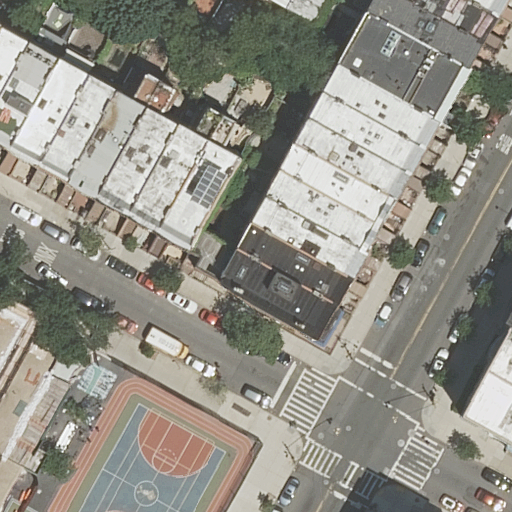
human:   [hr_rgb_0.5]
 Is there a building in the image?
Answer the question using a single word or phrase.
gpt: yes

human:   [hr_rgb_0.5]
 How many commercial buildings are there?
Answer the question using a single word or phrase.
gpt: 0

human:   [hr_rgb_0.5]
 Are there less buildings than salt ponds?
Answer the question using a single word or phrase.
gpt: no

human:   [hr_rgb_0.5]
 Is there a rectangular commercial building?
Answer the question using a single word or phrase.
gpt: no

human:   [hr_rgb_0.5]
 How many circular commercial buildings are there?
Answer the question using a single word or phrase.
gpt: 0

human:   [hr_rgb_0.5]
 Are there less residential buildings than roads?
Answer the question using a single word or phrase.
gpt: no

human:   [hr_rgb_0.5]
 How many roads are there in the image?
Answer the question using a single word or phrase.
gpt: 2

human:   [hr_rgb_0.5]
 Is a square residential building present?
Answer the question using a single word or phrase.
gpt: no

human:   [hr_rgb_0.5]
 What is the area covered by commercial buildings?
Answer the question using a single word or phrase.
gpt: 0m2

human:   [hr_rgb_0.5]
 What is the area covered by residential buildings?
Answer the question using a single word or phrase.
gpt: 7509m2

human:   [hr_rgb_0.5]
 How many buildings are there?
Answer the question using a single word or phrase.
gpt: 27

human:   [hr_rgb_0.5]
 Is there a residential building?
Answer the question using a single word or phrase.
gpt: yes

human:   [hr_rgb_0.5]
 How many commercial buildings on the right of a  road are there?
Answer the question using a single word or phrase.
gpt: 0

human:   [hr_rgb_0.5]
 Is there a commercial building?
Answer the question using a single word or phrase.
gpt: no

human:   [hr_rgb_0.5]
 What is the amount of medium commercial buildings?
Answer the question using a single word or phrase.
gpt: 0

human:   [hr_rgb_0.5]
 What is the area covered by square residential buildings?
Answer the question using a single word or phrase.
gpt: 0m2

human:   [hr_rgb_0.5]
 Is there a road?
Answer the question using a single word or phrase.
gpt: yes

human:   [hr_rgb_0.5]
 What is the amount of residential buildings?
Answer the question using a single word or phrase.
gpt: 27

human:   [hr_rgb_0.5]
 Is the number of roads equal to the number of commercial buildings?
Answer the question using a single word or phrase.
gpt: no

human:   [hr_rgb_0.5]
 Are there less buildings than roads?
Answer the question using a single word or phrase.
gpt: no

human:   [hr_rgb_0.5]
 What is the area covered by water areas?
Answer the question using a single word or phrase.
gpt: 0m2

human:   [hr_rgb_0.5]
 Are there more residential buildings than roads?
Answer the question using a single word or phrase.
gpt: yes

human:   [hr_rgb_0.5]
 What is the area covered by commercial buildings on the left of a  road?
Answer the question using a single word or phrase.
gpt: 0m2

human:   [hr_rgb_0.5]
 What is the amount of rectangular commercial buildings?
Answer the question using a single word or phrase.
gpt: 0

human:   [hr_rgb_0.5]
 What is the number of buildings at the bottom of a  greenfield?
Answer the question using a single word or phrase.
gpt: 0

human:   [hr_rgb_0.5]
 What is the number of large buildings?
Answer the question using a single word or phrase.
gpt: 1

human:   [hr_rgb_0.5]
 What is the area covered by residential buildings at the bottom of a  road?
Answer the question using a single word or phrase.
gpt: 84m2

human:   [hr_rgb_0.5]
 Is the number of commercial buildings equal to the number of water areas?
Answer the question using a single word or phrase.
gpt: yes

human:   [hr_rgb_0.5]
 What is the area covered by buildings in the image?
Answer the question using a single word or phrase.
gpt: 7509m2

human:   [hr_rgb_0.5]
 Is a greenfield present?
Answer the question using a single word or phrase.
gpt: no

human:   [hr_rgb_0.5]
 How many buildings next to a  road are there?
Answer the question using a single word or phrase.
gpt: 27

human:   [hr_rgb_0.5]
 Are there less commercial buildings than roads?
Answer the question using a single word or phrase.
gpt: yes

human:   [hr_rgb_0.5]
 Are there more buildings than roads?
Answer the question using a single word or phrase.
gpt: yes

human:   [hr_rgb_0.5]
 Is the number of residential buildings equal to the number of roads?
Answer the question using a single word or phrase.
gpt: no

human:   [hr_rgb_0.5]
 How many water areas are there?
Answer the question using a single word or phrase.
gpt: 0

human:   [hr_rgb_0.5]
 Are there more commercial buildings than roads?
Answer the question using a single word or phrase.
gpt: no

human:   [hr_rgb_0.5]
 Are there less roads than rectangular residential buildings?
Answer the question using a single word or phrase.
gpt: yes

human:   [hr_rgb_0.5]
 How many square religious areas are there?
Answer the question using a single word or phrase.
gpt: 0

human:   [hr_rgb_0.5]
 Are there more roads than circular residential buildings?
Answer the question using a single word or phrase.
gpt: yes

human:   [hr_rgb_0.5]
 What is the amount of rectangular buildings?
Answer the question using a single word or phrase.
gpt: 23

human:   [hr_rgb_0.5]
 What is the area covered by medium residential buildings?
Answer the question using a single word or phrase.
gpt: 2990m2

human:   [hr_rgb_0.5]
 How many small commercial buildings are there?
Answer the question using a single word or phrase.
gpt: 0

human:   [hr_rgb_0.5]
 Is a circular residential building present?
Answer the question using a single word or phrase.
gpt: no

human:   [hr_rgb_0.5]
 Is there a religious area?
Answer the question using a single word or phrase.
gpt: no

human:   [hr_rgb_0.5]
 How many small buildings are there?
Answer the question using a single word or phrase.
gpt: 7

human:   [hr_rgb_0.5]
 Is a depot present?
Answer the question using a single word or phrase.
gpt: no

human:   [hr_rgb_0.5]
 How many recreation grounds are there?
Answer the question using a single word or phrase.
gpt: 0

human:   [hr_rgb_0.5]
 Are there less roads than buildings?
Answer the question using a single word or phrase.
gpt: yes

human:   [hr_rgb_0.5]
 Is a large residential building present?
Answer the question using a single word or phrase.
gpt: yes

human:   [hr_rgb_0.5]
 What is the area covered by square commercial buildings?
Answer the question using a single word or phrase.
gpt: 0m2

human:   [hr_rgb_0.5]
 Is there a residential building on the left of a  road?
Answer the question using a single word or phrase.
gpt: yes

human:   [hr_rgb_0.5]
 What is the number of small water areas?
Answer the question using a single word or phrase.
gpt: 0

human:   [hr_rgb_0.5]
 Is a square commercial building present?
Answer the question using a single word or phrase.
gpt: no

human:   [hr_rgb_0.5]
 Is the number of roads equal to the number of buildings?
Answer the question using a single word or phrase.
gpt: no

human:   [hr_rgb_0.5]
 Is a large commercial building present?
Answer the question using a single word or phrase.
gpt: no

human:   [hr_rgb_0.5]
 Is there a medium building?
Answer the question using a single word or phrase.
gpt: yes

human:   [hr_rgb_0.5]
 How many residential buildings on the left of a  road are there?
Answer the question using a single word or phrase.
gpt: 20

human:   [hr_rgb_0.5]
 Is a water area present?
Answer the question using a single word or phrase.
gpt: no

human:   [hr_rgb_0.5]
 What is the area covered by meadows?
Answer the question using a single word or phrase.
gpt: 0m2

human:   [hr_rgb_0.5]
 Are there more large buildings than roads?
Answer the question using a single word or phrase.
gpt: no

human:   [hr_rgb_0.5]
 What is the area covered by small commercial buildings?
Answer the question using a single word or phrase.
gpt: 0m2

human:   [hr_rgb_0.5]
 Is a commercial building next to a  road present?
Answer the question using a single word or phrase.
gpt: no

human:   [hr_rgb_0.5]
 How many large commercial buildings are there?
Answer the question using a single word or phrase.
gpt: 0

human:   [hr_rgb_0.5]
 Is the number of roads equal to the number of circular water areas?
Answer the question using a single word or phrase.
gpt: no